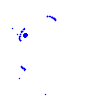
Particle: electron